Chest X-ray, PA view. Patient: 55 years old, sex F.
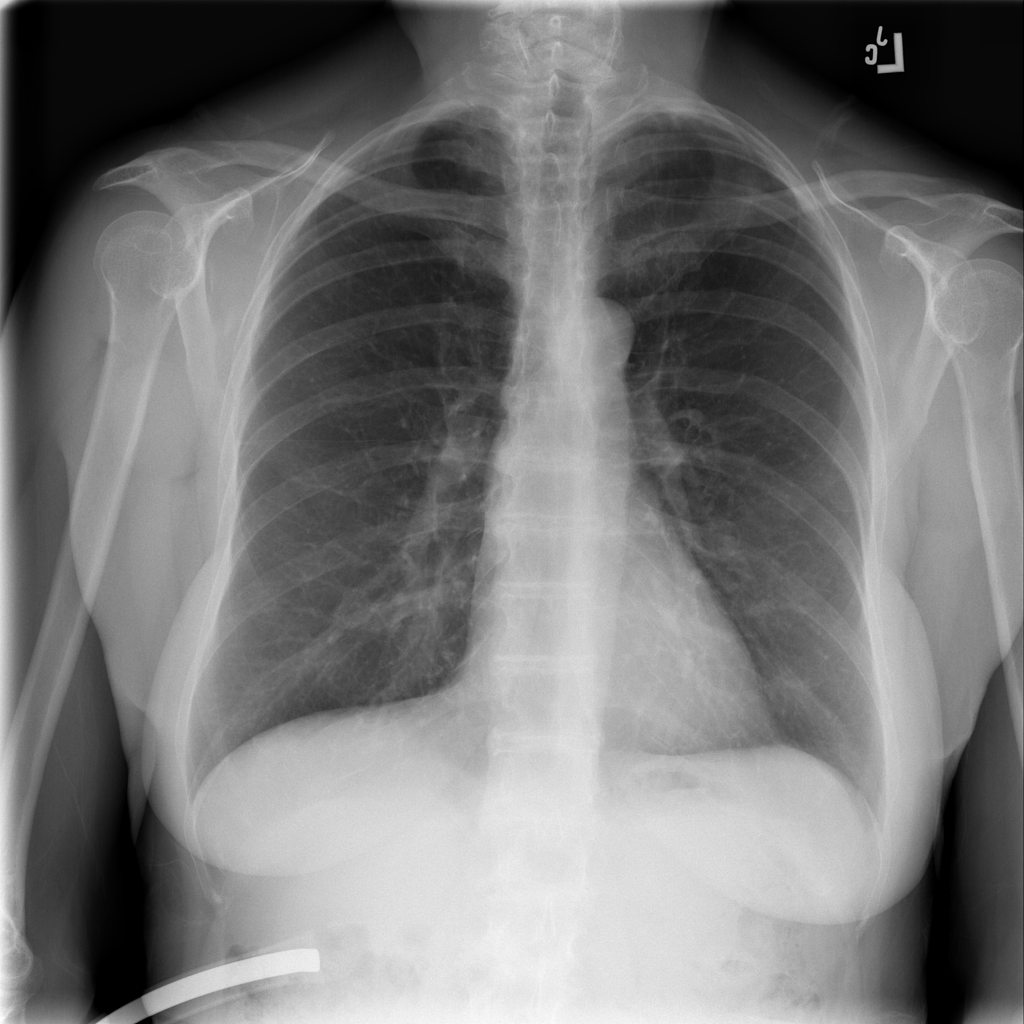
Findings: No Finding